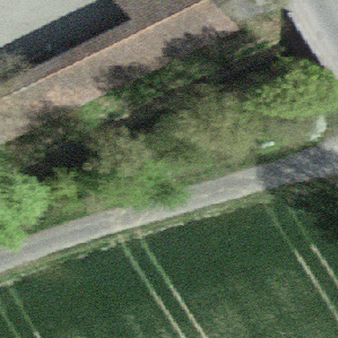
Label: other